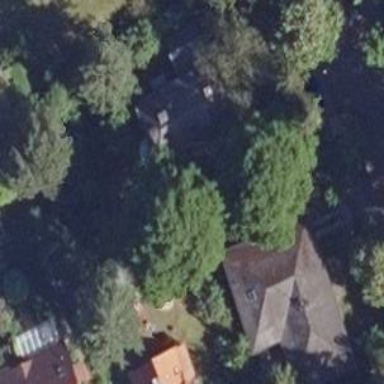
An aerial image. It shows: View of roof edge.